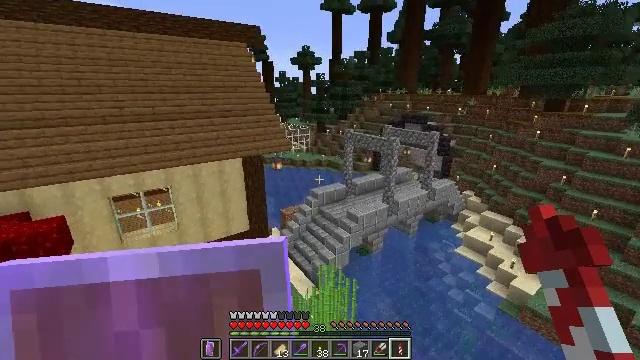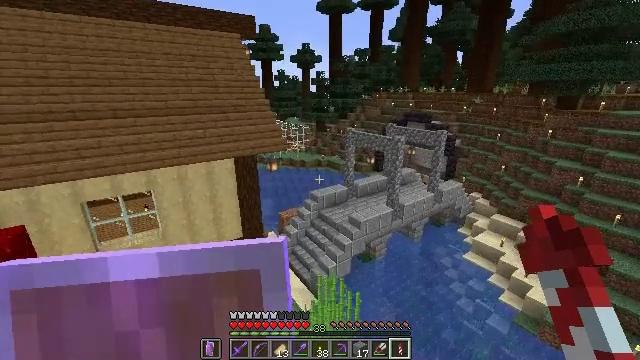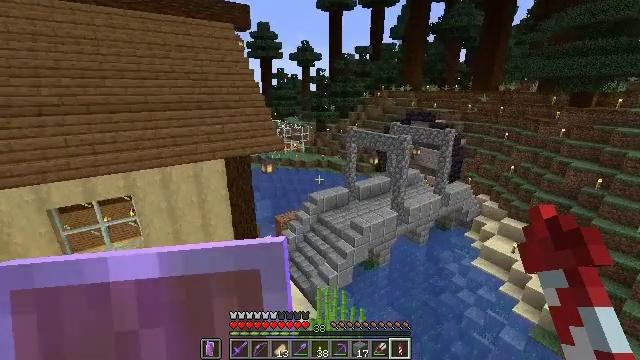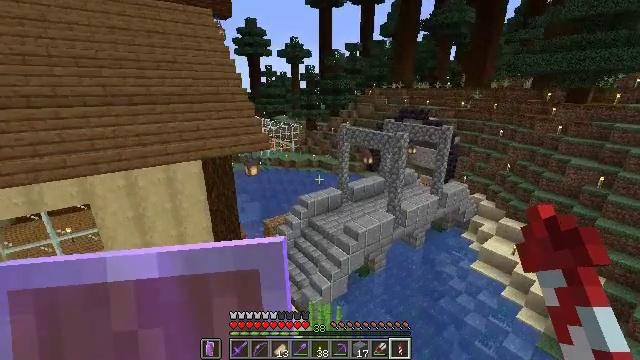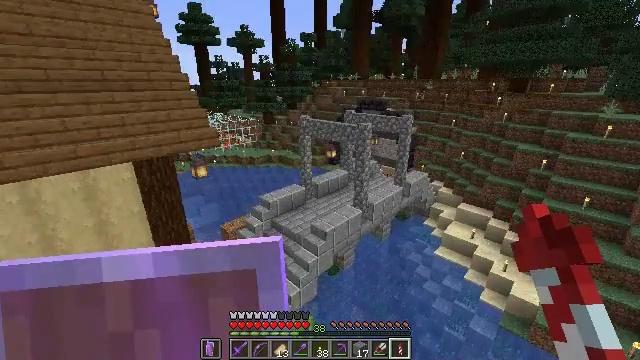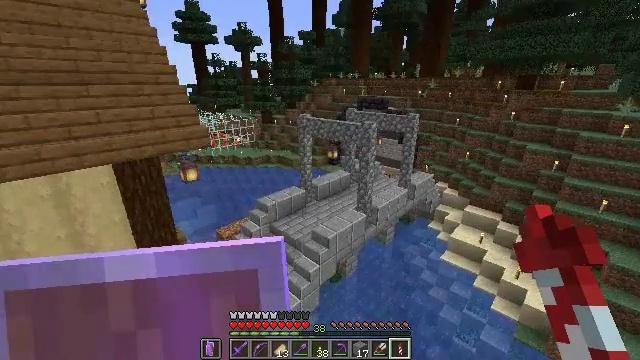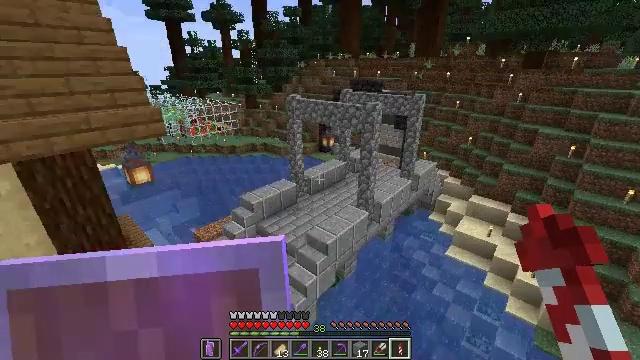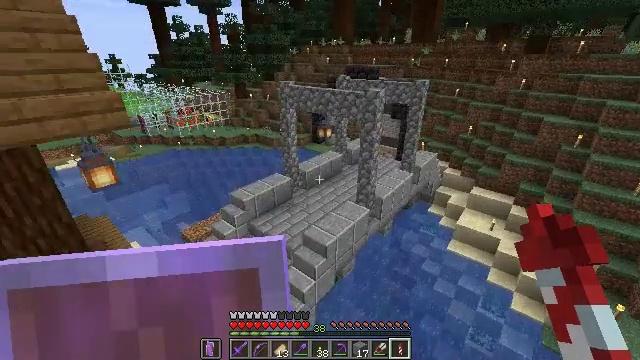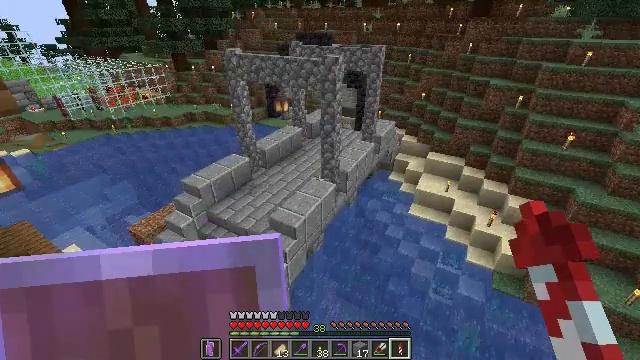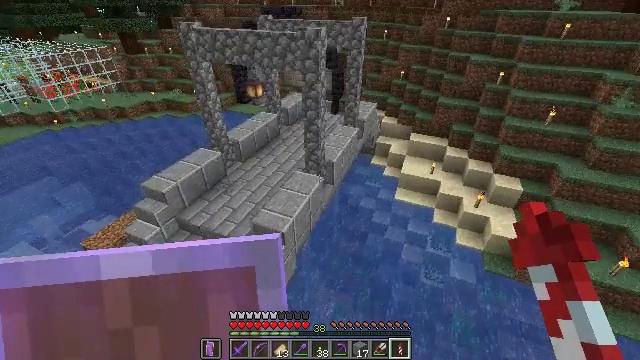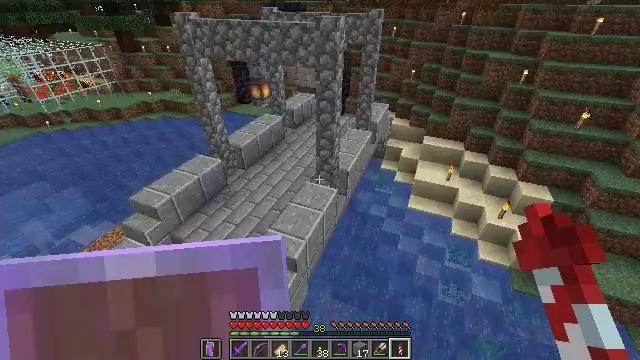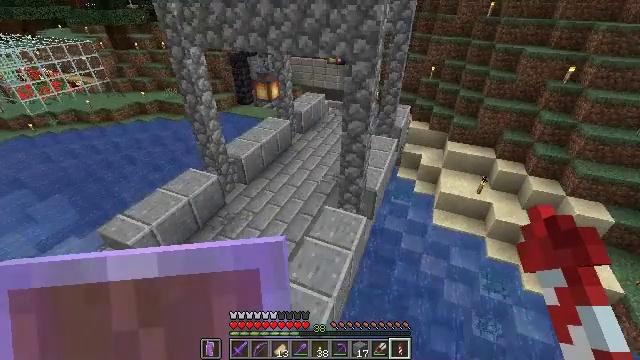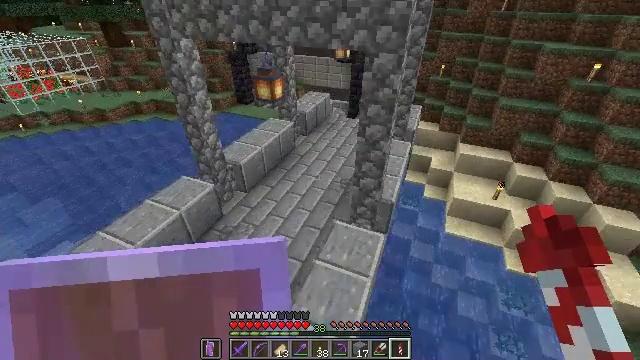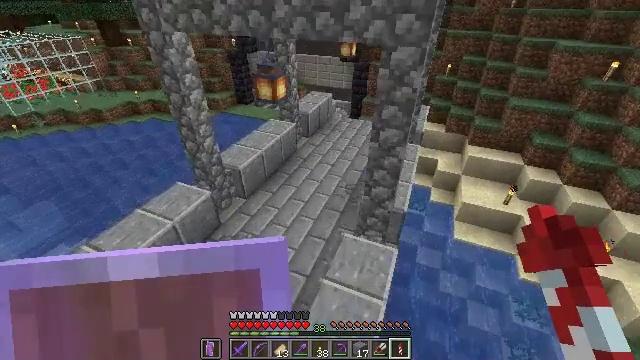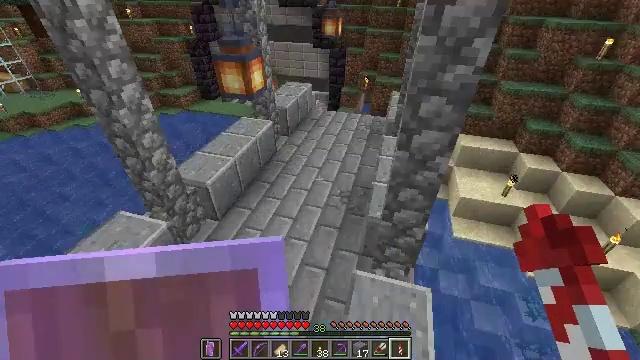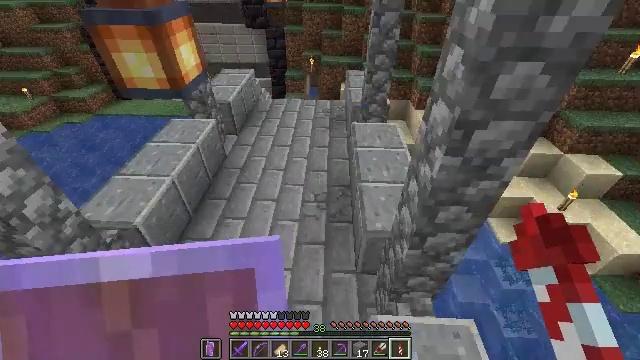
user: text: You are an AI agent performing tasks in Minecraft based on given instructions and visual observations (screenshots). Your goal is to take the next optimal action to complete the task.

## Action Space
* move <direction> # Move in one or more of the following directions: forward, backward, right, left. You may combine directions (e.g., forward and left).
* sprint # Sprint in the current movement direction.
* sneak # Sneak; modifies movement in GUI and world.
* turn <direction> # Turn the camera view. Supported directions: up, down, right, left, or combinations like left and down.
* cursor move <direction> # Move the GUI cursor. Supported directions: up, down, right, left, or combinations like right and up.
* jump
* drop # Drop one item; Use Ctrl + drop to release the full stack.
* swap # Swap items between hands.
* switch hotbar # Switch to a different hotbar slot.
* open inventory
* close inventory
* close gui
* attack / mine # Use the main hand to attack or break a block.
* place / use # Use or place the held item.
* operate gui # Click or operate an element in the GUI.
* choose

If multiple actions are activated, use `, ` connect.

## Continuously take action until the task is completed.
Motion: motion action
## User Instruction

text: Remove oak leaves from the inventory.
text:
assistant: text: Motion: no_op
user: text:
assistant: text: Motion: no_op
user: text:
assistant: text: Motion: turn right
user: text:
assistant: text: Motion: turn right and down
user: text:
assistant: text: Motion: no_op
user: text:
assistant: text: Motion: turn right and down
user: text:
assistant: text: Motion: turn right and down
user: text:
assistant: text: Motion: turn right and down
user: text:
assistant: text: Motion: turn right and down
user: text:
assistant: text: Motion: no_op
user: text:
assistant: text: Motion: no_op
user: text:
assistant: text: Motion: no_op
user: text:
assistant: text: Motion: no_op
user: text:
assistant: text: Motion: turn right and down
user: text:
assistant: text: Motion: turn right and down
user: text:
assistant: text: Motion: turn right and down
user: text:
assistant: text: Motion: turn right
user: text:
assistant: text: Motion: turn right
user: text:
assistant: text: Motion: no_op
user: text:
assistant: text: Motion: no_op
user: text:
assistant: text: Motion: no_op
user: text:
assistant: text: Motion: no_op
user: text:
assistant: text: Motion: no_op
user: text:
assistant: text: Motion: turn left
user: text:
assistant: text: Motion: turn left
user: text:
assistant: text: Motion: turn left and up
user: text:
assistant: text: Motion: turn left and up
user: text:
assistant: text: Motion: turn left and up
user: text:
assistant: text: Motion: turn left and down
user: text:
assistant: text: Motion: turn left and down